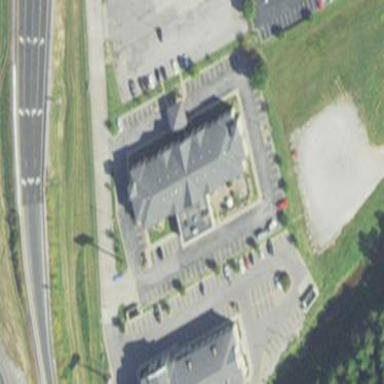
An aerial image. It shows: Hotel building.